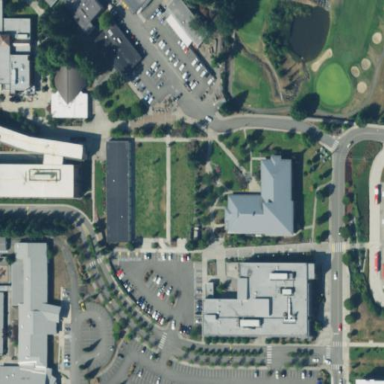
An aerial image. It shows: College with the designation "College".